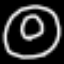
Label: donut